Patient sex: F
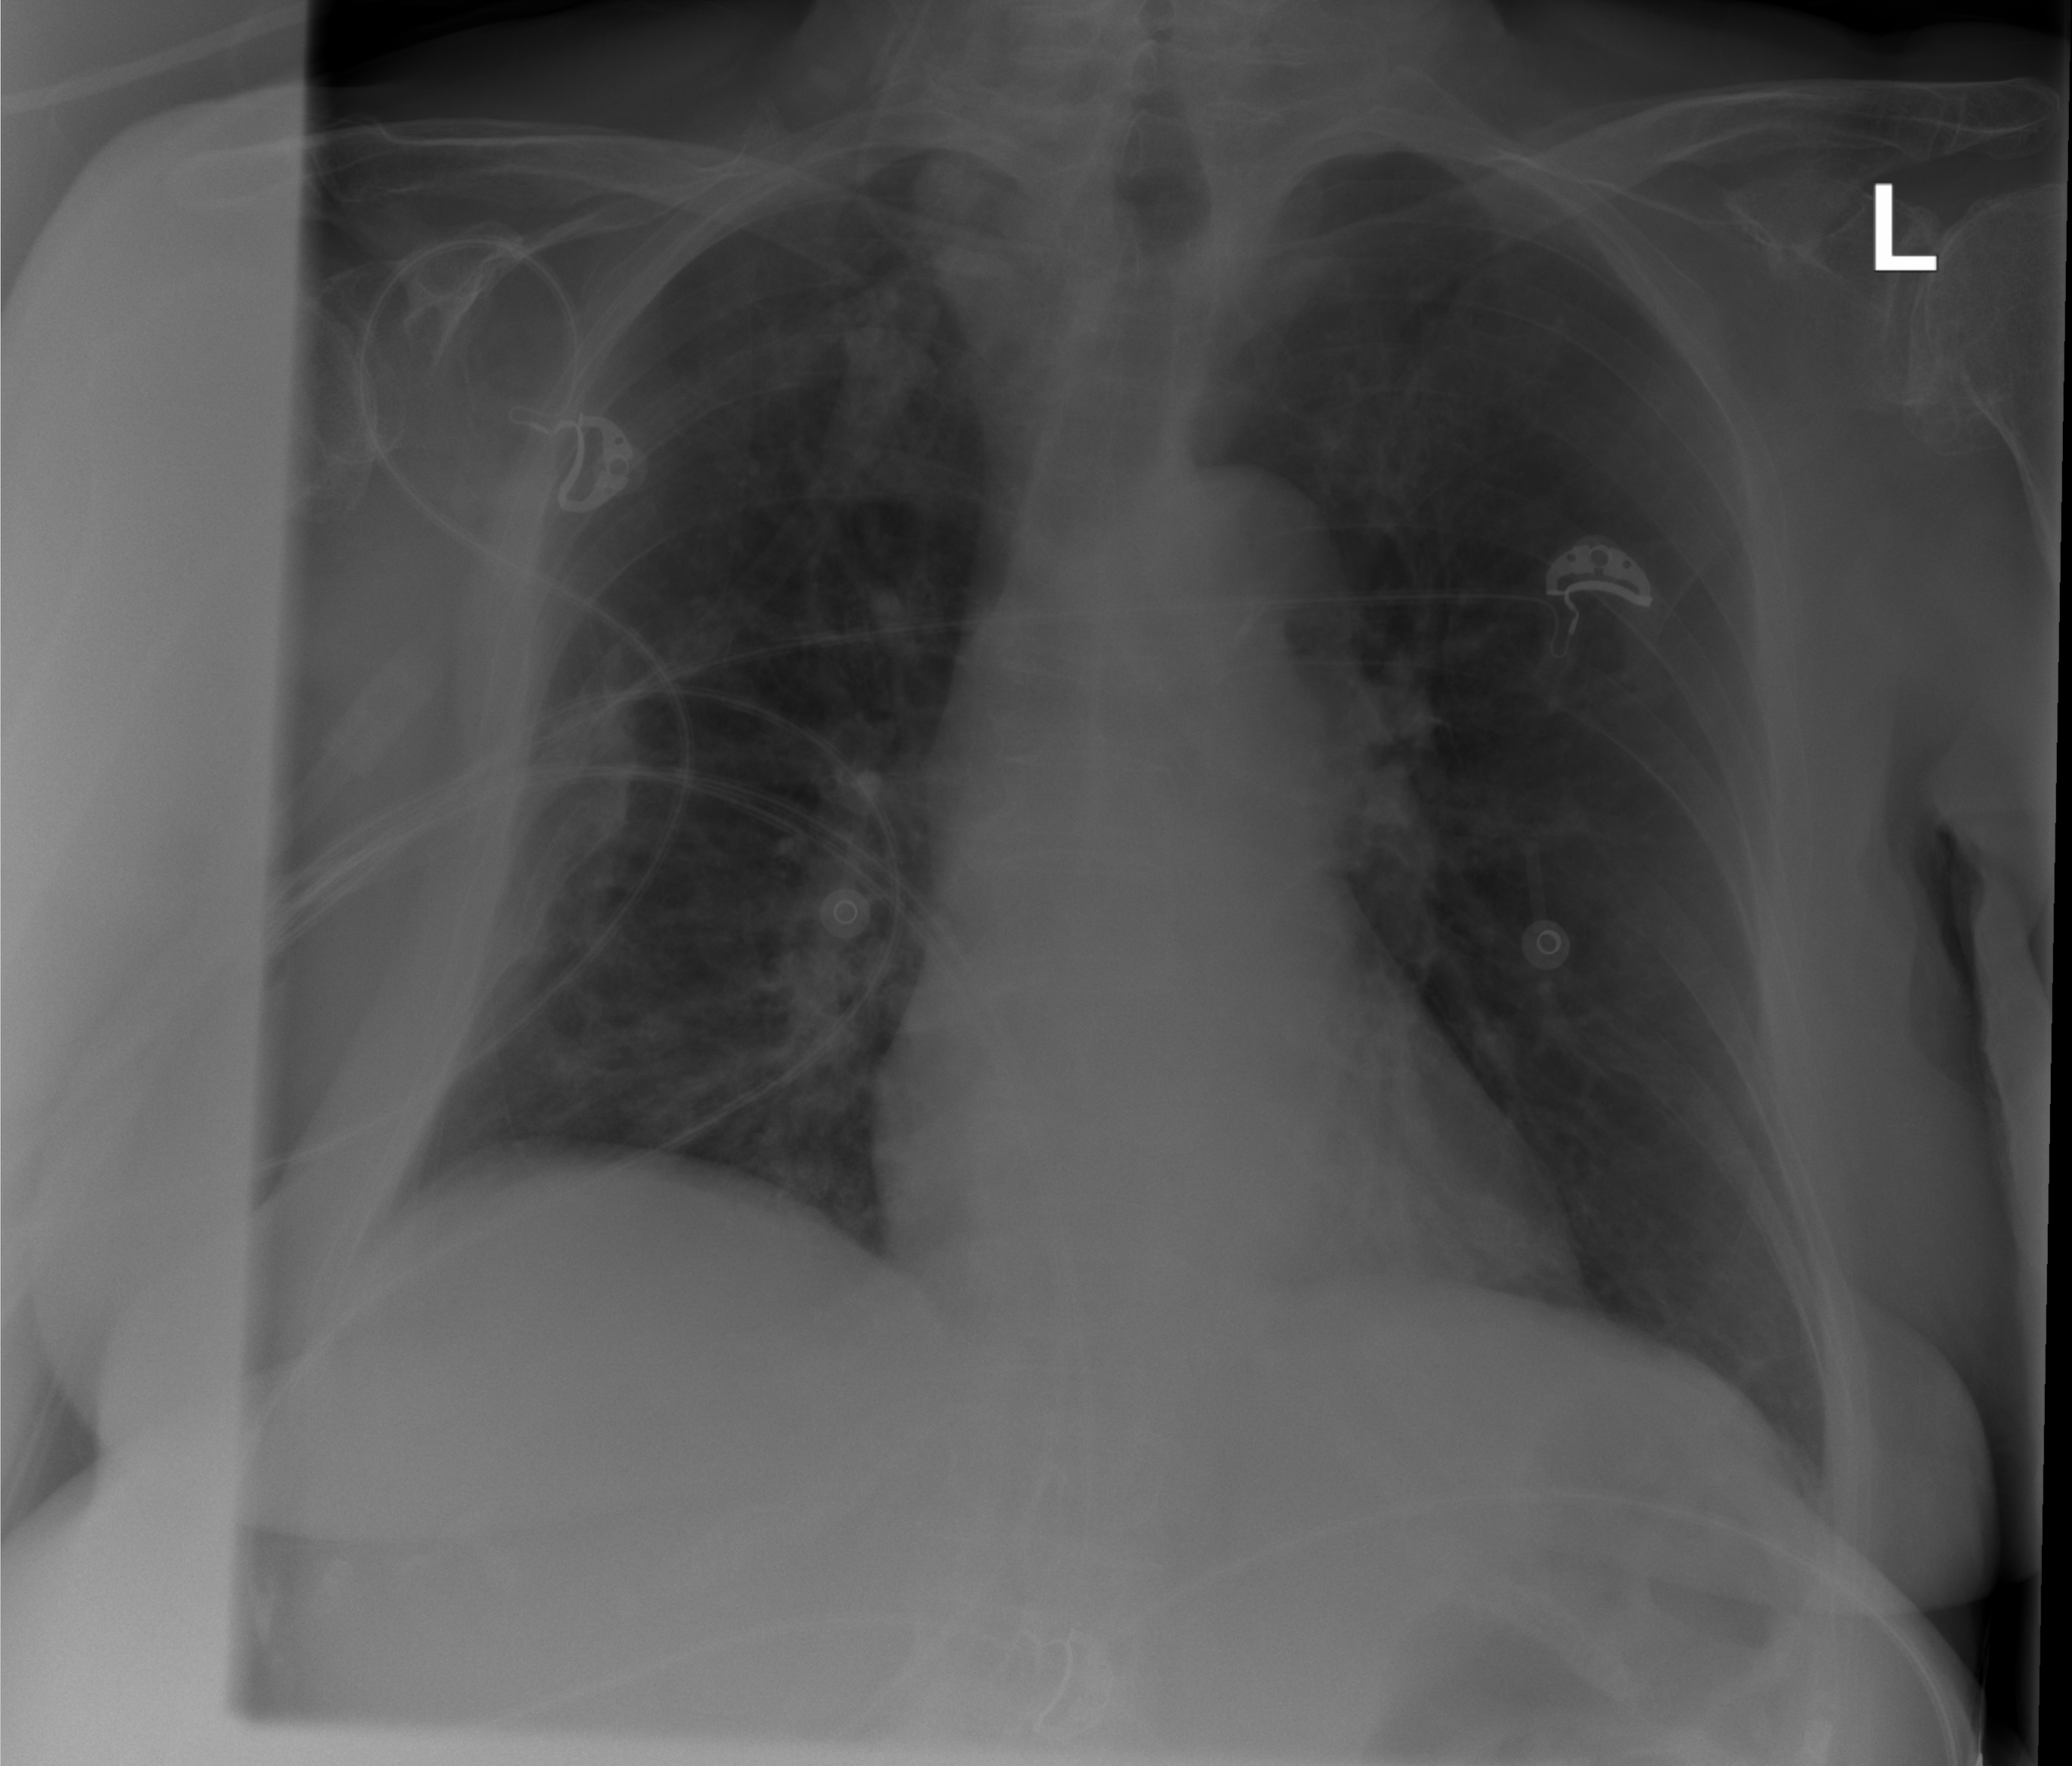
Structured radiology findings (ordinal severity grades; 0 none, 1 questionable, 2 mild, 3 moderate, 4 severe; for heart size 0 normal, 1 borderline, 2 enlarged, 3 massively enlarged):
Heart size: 0
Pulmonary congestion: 2
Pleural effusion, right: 0
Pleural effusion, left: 0
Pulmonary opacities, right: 0
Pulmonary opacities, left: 0
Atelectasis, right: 0
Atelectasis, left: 1